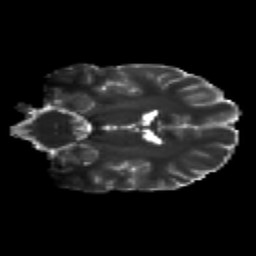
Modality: T2w
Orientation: coronal
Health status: healthy
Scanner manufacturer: siemens
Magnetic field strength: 3 T
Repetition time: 12 s
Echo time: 0.092 s